Field crop: maize
Growth stage: 2
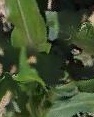
Species: maize